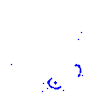
Particle: kaon